Field crop: maize
Growth stage: 2
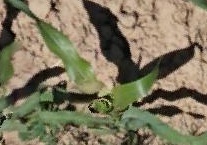
Species: maize